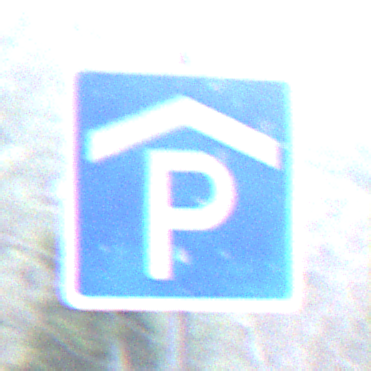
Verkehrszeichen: Parkhaus
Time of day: MorningAfternoon
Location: Outdoor (Nature)
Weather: Overcast
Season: Winter
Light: Natural